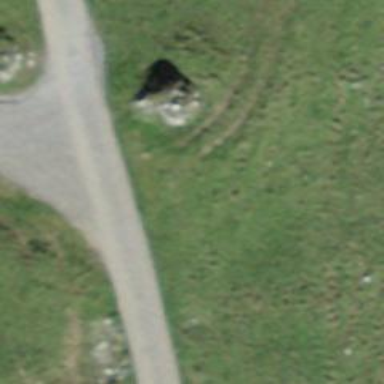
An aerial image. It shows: Skitour path.